Interaction volume radius: 10 \u00c5
Interaction volume height: 25 \u00c5
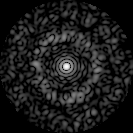
Disorder parameter: 0.8396